Question: There's two dockable widgets: one with icons(QLabel), another with table(QTableWidget).
I've been trying to implement tables' cell colours on mouse hovering during drag&drop event from the second widget. The problem is that they dont do this. The tables' class is simple with added event filter for hovering.
'''
class TableEdit(QtWidgets.QTableWidget):
def __init__(self, parent=None):
super(TableEdit, self).__init__(parent=parent)
# self.setMinimumSize(QtCore.QSize(self.width(), self.height()))
self.current_hover = [0, 0]
row = 3
column = 3
self.setColumnCount(column)
self.setAlternatingRowColors(True)
self.setRowCount(row)
for row in range(0, 3):
for column in range(0, 3):
item = QtWidgets.QTableWidgetItem("This is cell {} {}".format(row + 1, column + 1))
self.setItem(row, column, item)
self.setHorizontalHeaderItem(0, QtWidgets.QTableWidgetItem("Col1"))
self.horizontalHeader().setVisible(False)
# self.setShowGrid(False)
self.setEditTriggers(QtWidgets.QAbstractItemView.NoEditTriggers)
self.setSelectionMode(QtWidgets.QAbstractItemView.NoSelection)
self.setAcceptDrops(True)
self.setMouseTracking(True)
self.cellEntered.connect(self.cellHover)
def cellHover(self, row, column):
item = self.item(row, column)
old_item = self.item(self.current_hover[0], self.current_hover[1])
if self.current_hover != [row, column]:
old_item.setBackground(QtGui.QBrush(QtGui.QColor('white')))
item.setBackground(QtGui.QBrush(QtGui.QColor('yellow')))
self.current_hover = [row, column]
def dragEnterEvent(self, event):
event.accept()
print("drag enter +")
def dragMoveEvent(self, event):
event.accept()
def dropEvent(self, event):
event.accept()
print("drop +")
mime = event.mimeData()
if mime.hasFormat("application/x-fire"):
print("Fire")
'''
Here's a screenshot shows that nothing happens when you drag a QLabel into a cell.

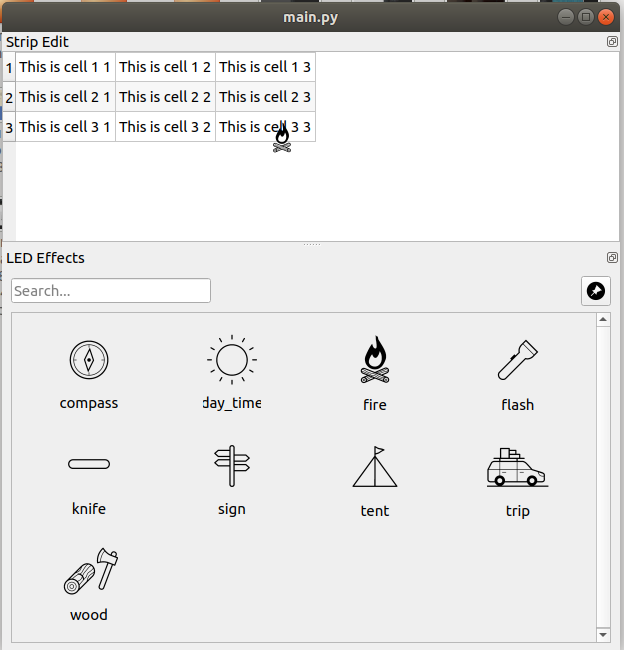
Answer: You must implement the dragMoveEvent method and implement the logic of the colors, to obtain the item you must use the position of the QCursor:
'''
class TableEdit(QtWidgets.QTableWidget):
def __init__(self, parent=None):
super(TableEdit, self).__init__(parent)
self.hover_item = None
row, column = 3, 3
self.setColumnCount(column)
self.setAlternatingRowColors(True)
self.setRowCount(row)
for r in range(self.rowCount()):
for c in range(self.columnCount()):
item = QtWidgets.QTableWidgetItem("This is cell {} {}".format(r + 1, c + 1))
self.setItem(r, c, item)
self.setHorizontalHeaderItem(0, QtWidgets.QTableWidgetItem("Col1"))
self.horizontalHeader().setVisible(False)
# self.setShowGrid(False)
self.setEditTriggers(QtWidgets.QAbstractItemView.NoEditTriggers)
self.setSelectionMode(QtWidgets.QAbstractItemView.NoSelection)
self.setAcceptDrops(True)
self.setMouseTracking(True)
def dragMoveEvent(self, event):
p = self.viewport().mapFromGlobal(QtGui.QCursor().pos())
it = self.itemAt(p)
if self.hover_item != it:
if self.hover_item is not None:
self.hover_item.setBackground(QtCore.Qt.white)
self.hover_item = it
if self.hover_item is not None:
self.hover_item.setBackground(QtCore.Qt.yellow)
super(TableEdit, self).dragMoveEvent(event)
# ...
'''